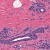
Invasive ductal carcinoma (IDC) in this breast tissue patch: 0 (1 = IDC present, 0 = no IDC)